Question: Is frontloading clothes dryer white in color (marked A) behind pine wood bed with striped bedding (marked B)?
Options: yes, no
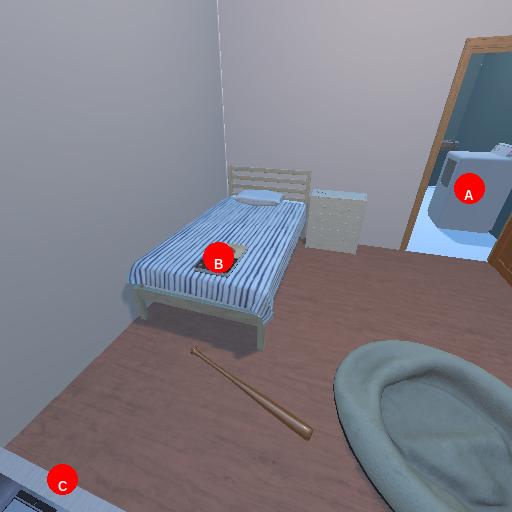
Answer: yes